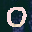
Label: 0